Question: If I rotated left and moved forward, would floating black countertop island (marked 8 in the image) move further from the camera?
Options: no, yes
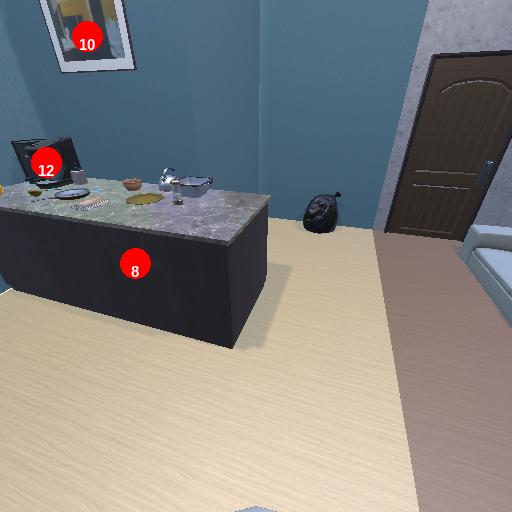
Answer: no